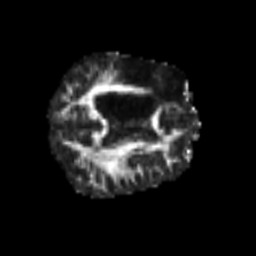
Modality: FA
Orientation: axial
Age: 50
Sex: male
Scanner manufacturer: siemens
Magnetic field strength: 3 T
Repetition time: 6.1 s
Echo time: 0.101 s